Question: I'm trying to plot a simple function on matlab but it's showing an empty graph.
'''
x=0.001:1;
y=15/x;
figure
plot(x,y)
xlabel('Pr/Pn (dB)')
ylabel('Processing gains (dB)')
'''
here is what I got:

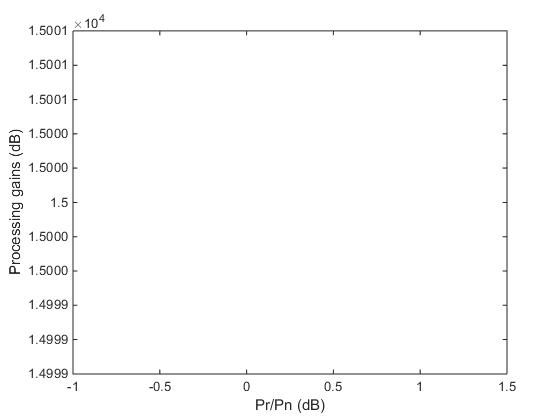
Answer: You only plot one point, the point (0.001, 15/0.001) = (x, y).
You probably want something like:
'''
x = 0:0.001:1
y = 15./x
figure
plot(x,y)
...
'''